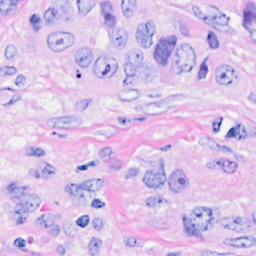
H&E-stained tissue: Breast